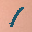
Label: 1